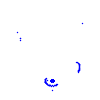
Particle: kaon